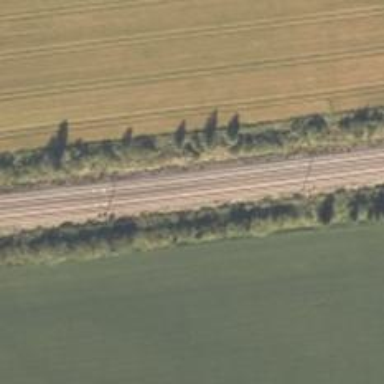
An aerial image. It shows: Railway with continuous electrified contact lines.